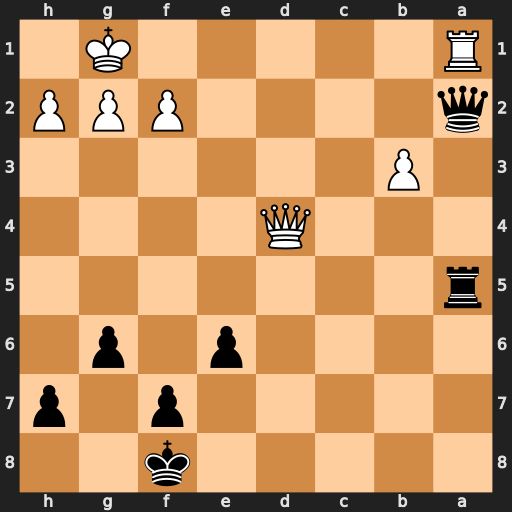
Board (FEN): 5k2/5p1p/4p1p1/r7/3Q4/1P6/q4PPP/R5K1
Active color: b
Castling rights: -
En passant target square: -
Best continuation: Qxa1+ Qxa1 Rxa1#